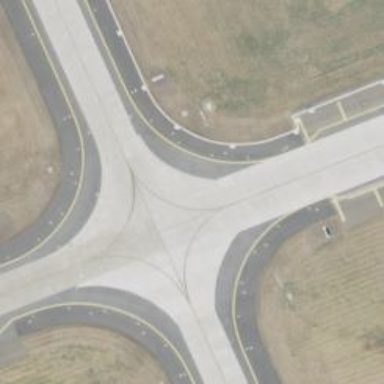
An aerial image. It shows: Image of taxiway at airport.